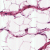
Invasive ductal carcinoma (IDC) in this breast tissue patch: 0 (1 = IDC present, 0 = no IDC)